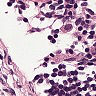
Metastatic tissue present: no